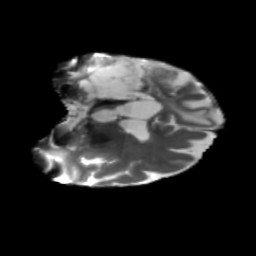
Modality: T2w
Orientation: coronal
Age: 63
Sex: female
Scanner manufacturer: siemens
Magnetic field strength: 3 T
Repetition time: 5.25 s
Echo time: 0.08 s